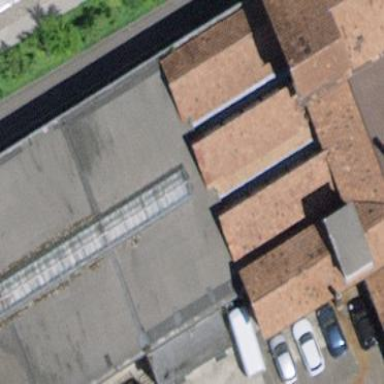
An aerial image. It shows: Industrial building.